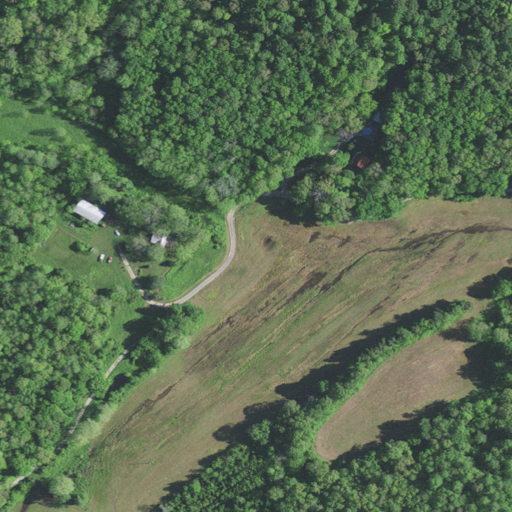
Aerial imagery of valley in Kentucky named Dawson Hollow containing deciduous forest, cultivated crops, open development, and mixed forest